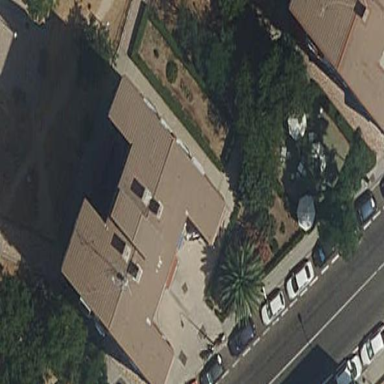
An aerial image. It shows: Garden with kerb barrier.